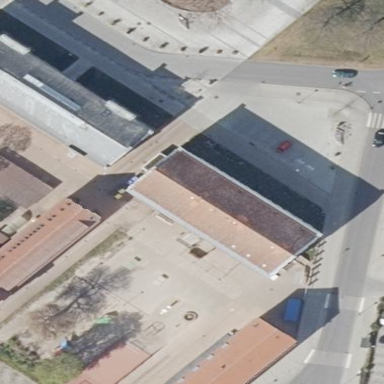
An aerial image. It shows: School building with gabled roof.